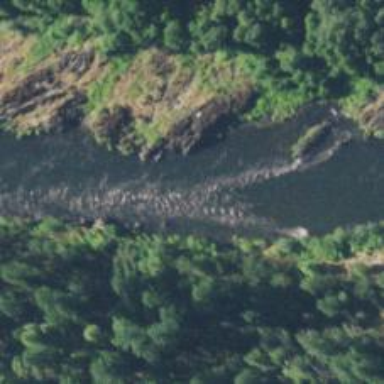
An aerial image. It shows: Scene featuring rapids in waterway.